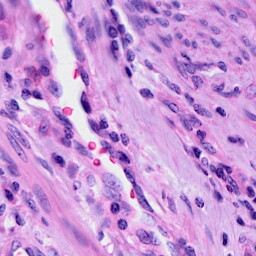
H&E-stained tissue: Cervix